Interaction volume radius: 5 \u00c5
Interaction volume height: 35 \u00c5
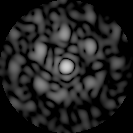
Disorder parameter: 0.6362